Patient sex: F
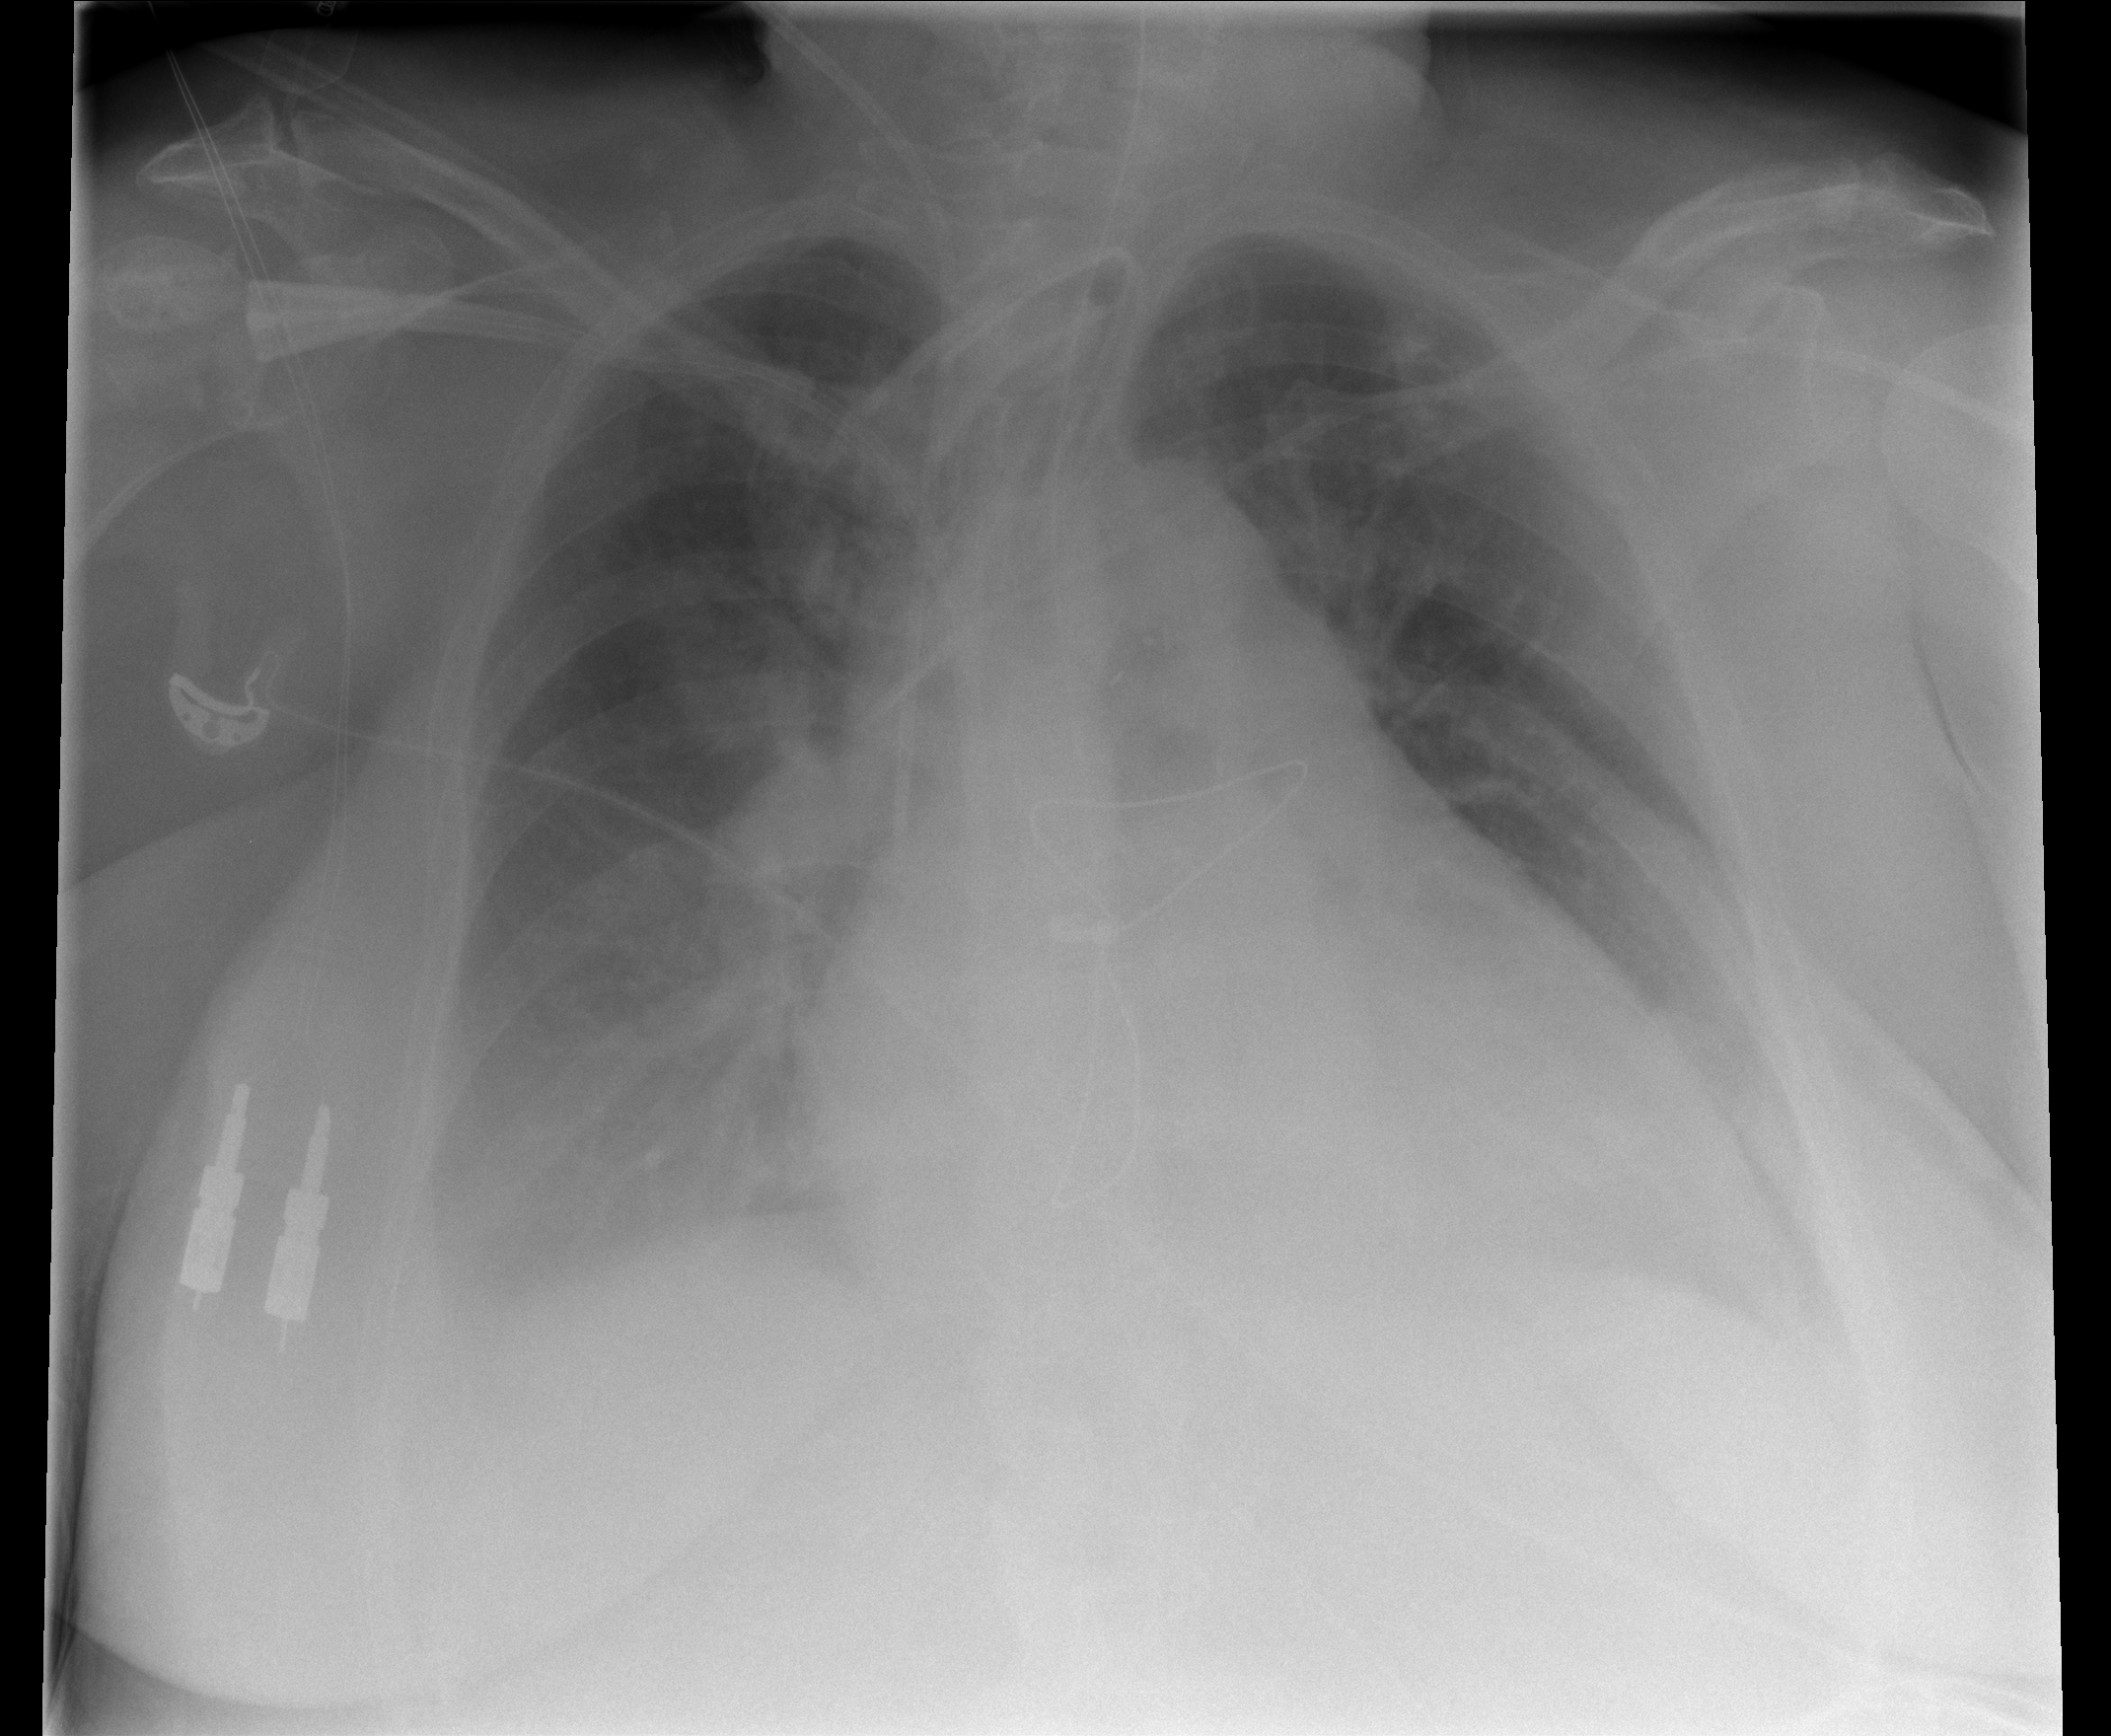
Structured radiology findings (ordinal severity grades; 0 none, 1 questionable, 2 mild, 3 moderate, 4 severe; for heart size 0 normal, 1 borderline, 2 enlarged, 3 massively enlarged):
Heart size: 3
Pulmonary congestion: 2
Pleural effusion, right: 2
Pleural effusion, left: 2
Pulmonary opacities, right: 1
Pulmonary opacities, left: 0
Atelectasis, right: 2
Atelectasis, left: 2